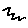
Label: zigzag